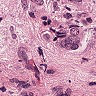
Metastatic tissue present: yes